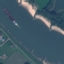
Land use / land cover: River